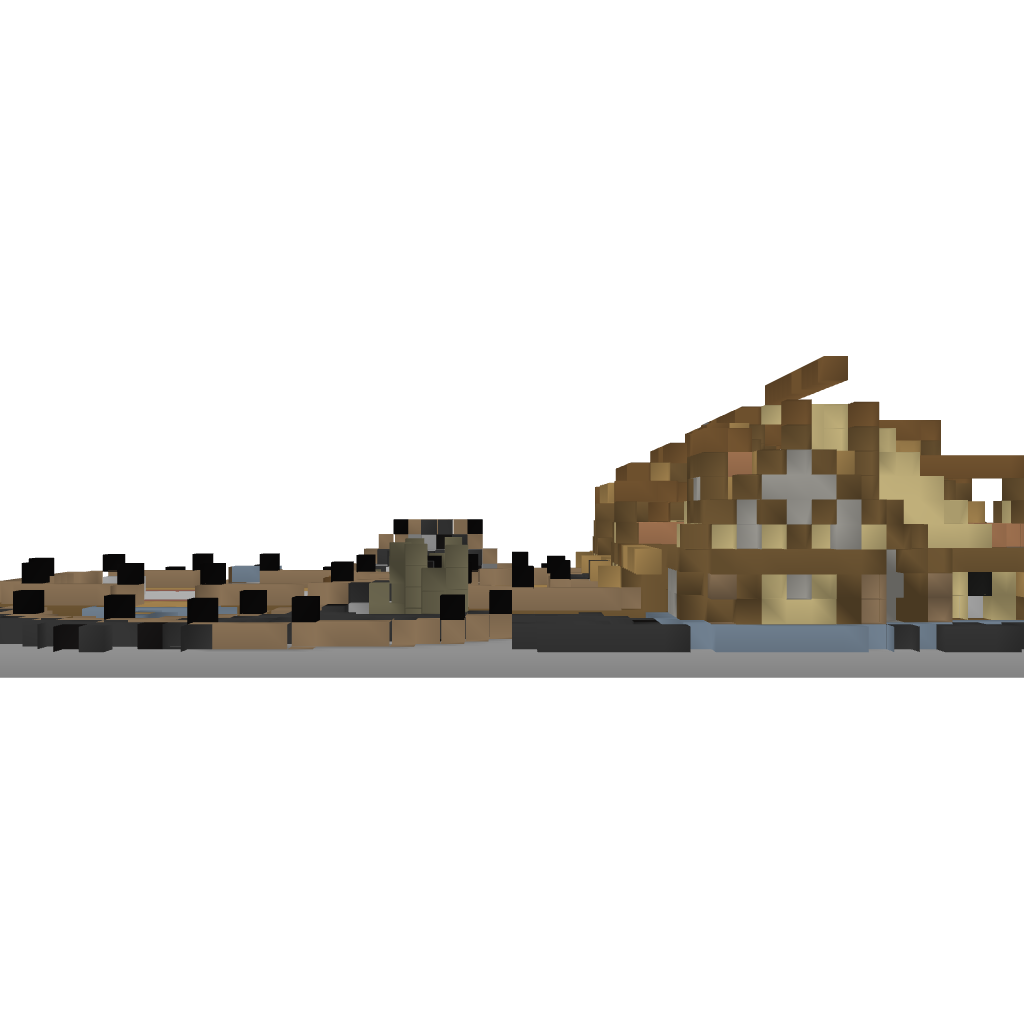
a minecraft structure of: Rustic Log Cabin